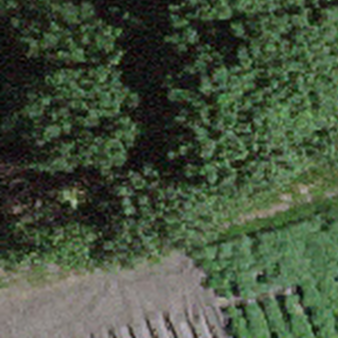
Label: other